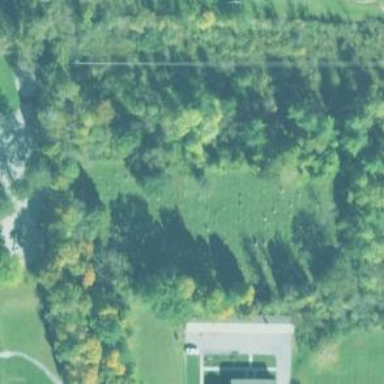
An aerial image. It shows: Cemetery.